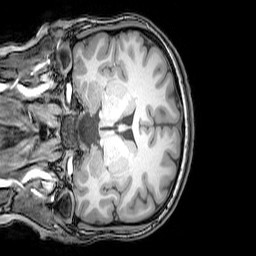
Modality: T1w
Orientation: coronal
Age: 20
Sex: female
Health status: healthy
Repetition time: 0.081 s
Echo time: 0.037 s